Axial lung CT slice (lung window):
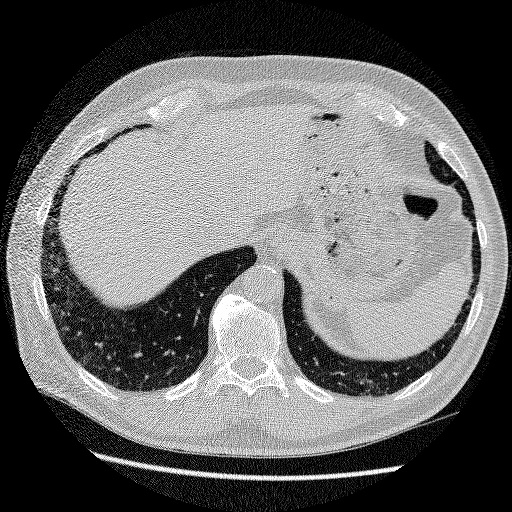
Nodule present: no